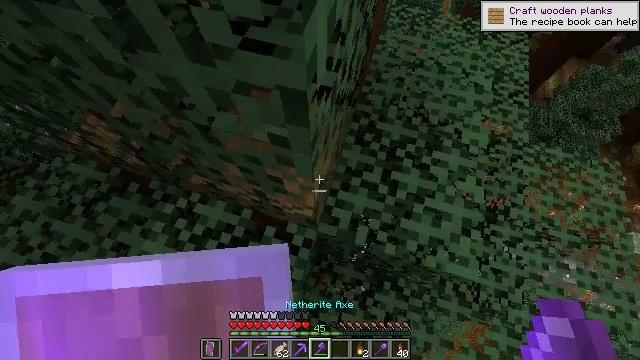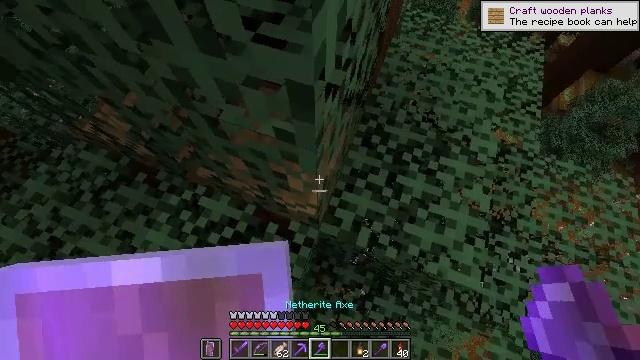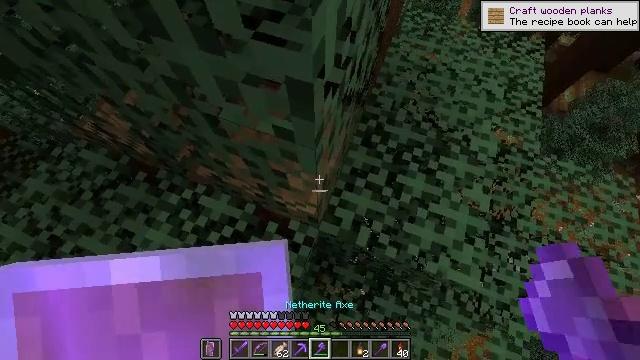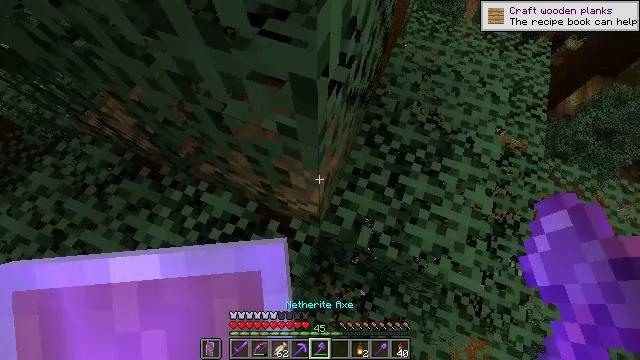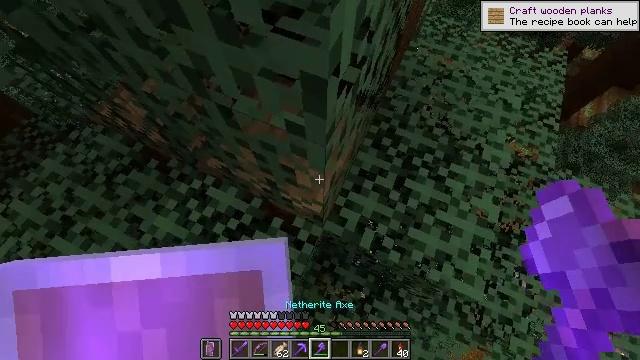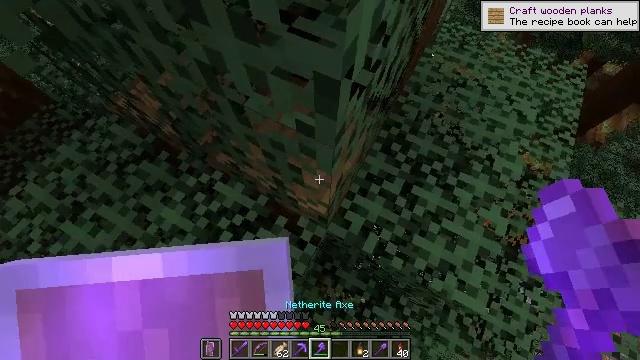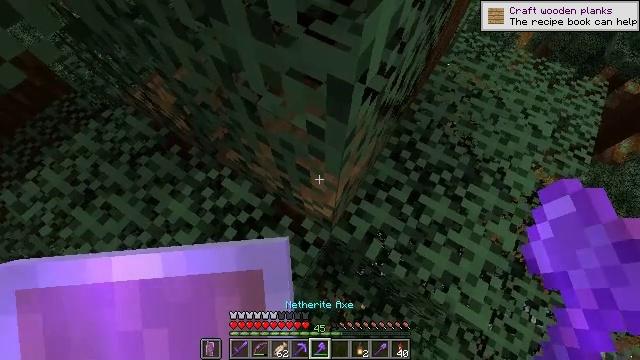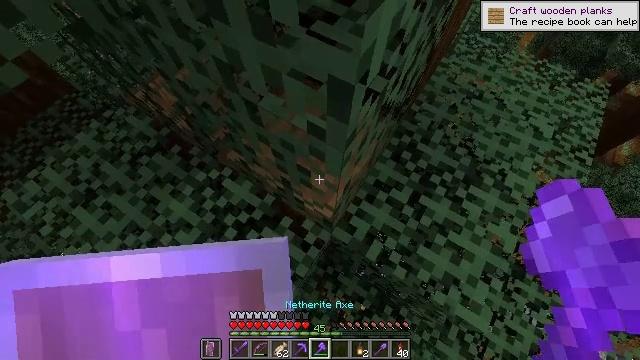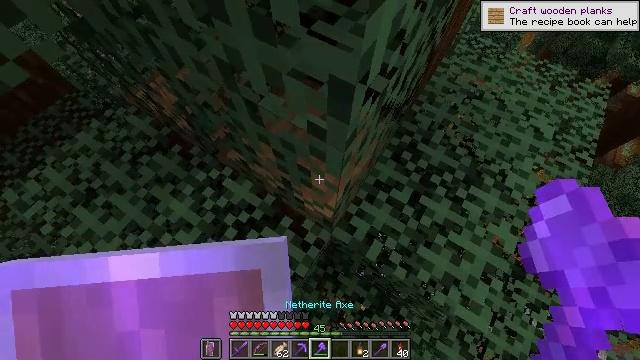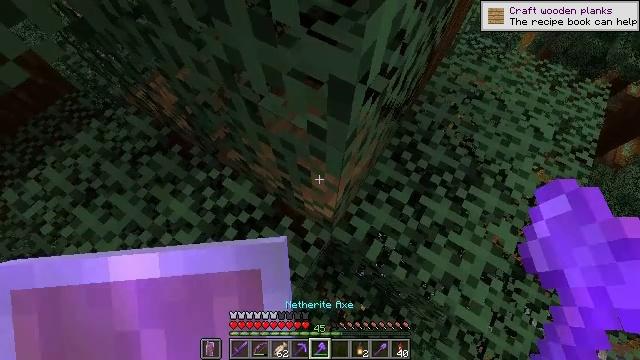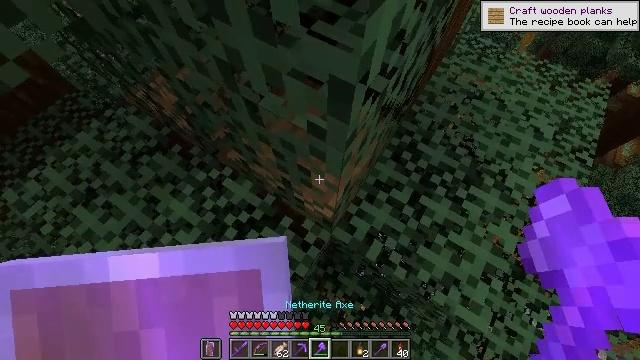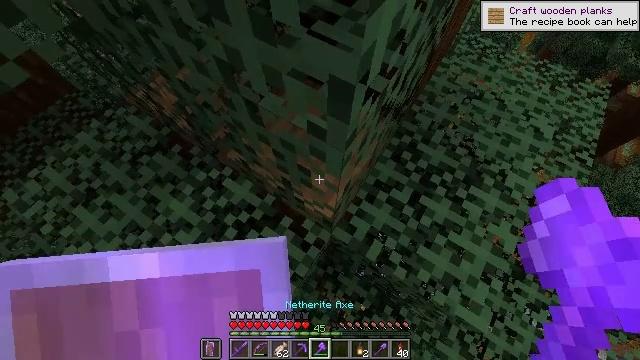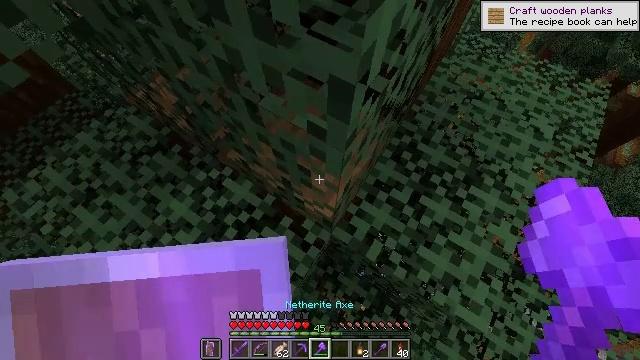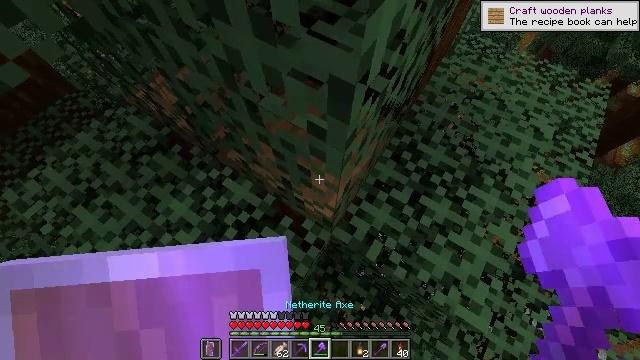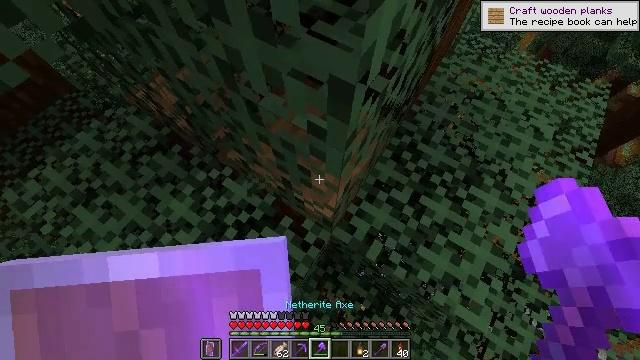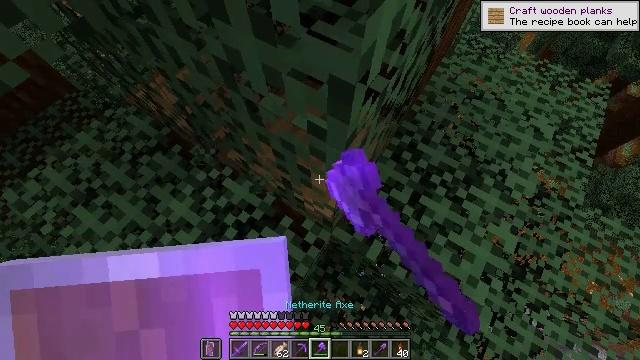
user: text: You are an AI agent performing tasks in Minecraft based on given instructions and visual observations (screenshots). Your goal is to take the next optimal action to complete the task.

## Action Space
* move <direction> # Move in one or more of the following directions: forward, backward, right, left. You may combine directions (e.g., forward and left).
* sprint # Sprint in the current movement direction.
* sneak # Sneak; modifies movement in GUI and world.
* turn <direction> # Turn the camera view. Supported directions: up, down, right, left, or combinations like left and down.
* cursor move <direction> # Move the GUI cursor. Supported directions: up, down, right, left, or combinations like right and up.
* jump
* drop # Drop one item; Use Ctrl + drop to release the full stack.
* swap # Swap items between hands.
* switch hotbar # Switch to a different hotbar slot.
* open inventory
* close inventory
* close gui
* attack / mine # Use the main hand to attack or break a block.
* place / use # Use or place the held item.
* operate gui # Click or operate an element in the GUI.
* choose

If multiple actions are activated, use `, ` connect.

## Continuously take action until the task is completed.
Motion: motion action
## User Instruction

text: Punch the spruce leaves to get saplings.
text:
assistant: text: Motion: turn left
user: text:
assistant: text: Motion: no_op
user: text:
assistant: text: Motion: turn left
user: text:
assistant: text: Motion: turn left
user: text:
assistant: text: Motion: turn left
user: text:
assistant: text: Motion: turn left
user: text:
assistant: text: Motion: no_op
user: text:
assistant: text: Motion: no_op
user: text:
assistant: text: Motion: no_op
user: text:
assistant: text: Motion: no_op
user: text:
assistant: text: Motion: no_op
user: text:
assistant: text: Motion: no_op
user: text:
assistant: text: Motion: no_op
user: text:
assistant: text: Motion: attack / mine
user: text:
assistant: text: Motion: attack / mine
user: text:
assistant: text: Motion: attack / mine
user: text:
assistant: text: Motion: attack / mine
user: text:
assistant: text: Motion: attack / mine
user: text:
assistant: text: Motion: attack / mine
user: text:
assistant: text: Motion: no_op
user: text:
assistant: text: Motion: no_op
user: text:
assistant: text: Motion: no_op
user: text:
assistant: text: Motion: no_op
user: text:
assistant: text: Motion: no_op
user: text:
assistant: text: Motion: no_op
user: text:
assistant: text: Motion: attack / mine
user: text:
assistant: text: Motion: attack / mine
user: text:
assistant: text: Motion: attack / mine
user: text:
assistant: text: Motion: attack / mine
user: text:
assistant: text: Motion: attack / mine